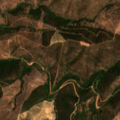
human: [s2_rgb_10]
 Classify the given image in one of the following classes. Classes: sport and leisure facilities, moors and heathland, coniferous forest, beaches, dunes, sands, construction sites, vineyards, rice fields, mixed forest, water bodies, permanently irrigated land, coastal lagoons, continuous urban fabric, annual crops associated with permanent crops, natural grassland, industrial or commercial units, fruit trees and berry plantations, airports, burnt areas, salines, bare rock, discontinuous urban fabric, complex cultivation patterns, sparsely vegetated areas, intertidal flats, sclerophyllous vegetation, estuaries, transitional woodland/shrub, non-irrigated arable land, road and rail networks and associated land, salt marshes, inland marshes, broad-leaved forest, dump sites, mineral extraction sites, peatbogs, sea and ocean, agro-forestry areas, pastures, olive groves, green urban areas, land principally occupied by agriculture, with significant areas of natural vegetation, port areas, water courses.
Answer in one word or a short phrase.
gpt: broad-leaved forest, sclerophyllous vegetation, transitional woodland/shrub